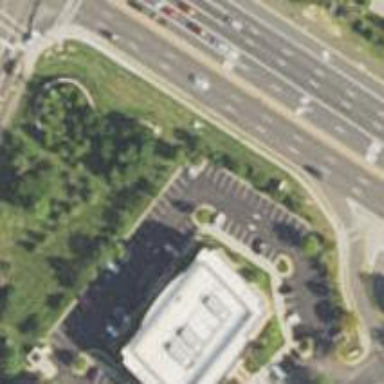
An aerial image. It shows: Commercial building.